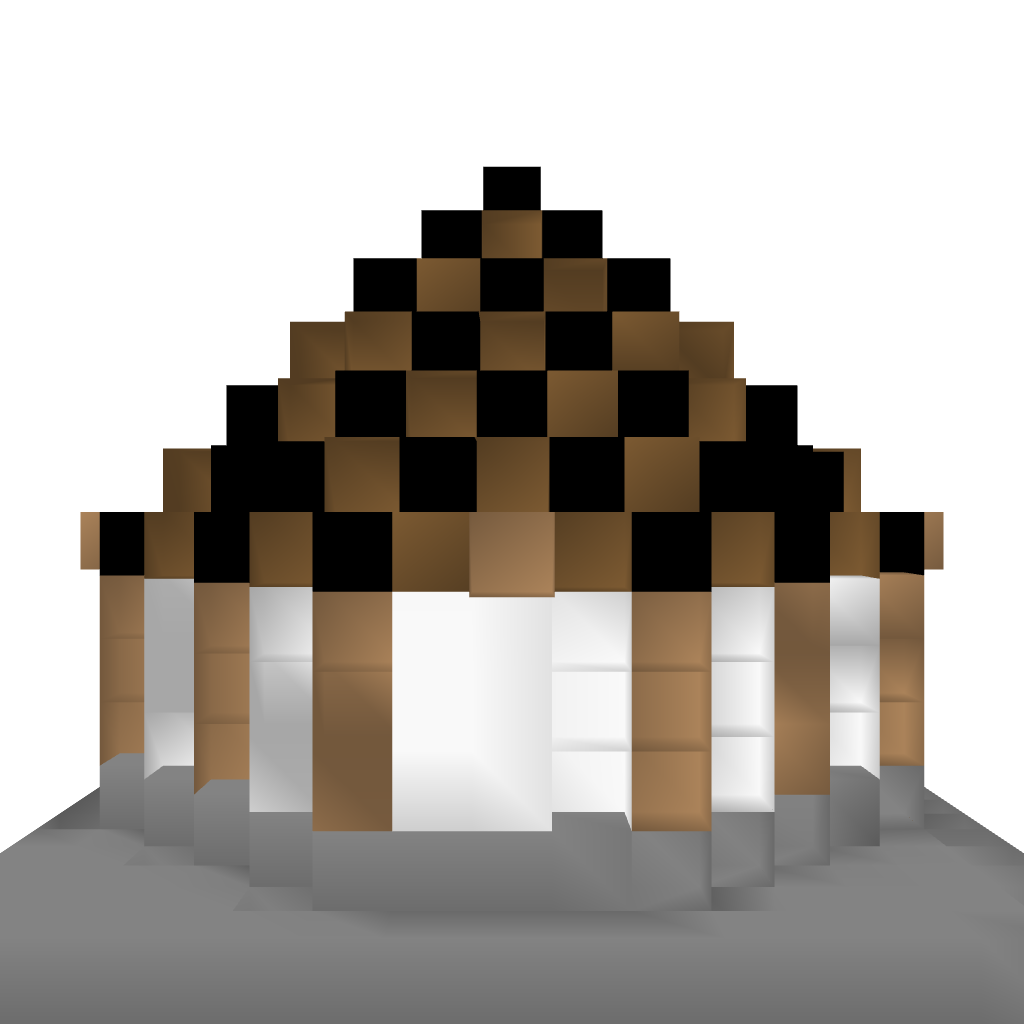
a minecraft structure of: Pony go round! bad low quality